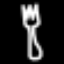
Label: fork